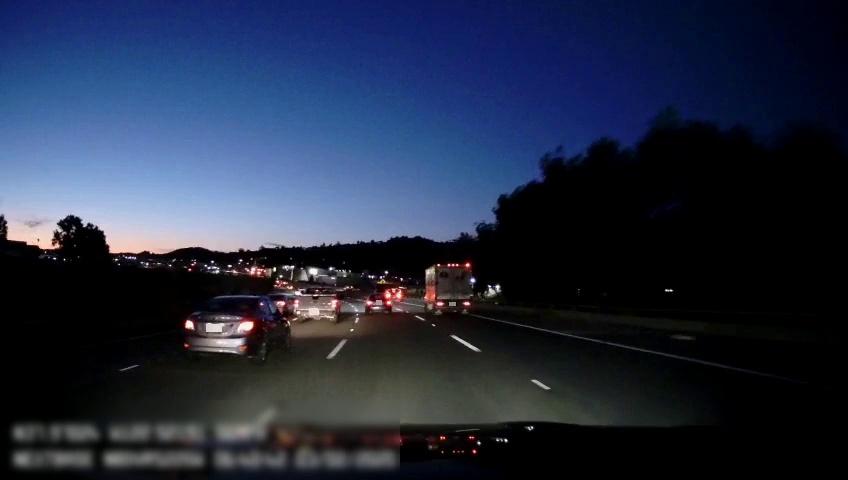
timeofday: Night
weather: Other
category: Drivable Space
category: Vehicles | Car
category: Vehicles | Truck
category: Vehicles | Car
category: Vehicles | Truck
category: Vehicles | Car
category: Vehicles | Truck
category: Lanes | Alternate Lane
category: Lanes | Alternate Lane
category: Lanes | Current Lane
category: Lanes | Current Lane
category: Lanes | Alternate Lane